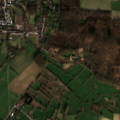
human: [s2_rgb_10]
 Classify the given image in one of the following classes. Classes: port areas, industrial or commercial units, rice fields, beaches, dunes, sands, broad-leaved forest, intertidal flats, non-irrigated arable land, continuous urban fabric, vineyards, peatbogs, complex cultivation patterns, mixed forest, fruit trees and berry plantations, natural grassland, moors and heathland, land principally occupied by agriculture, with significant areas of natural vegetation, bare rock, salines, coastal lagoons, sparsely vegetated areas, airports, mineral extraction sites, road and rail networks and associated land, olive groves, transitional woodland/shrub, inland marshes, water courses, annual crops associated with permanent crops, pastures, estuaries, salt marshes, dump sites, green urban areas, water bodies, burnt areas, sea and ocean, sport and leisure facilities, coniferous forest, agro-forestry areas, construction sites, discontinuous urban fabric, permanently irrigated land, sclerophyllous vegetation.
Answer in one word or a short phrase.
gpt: discontinuous urban fabric, non-irrigated arable land, pastures, complex cultivation patterns, land principally occupied by agriculture, with significant areas of natural vegetation, broad-leaved forest